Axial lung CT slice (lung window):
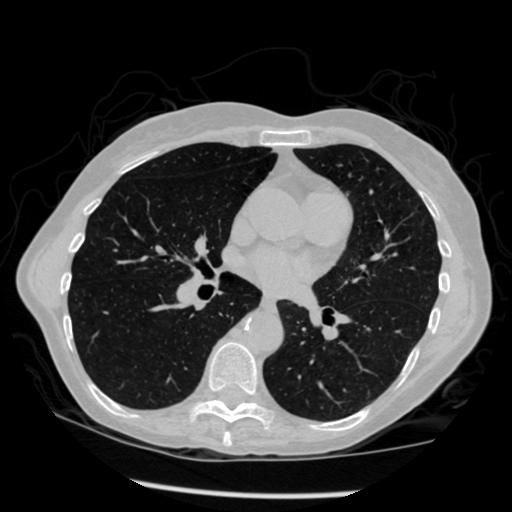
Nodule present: no